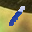
Label: 1